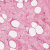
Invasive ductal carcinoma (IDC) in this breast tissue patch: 1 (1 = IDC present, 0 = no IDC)